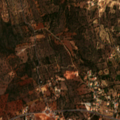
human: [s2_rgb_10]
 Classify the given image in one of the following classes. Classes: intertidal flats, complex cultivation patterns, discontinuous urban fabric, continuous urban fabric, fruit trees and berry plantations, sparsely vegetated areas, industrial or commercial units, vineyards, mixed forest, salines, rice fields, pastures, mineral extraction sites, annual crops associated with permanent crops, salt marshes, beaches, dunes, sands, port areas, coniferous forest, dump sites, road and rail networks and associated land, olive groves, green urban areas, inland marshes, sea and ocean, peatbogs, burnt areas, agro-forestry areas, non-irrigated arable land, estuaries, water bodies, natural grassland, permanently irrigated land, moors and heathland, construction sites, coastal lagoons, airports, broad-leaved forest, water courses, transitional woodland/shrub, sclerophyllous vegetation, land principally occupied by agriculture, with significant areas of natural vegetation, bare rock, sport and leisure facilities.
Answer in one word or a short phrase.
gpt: mineral extraction sites, annual crops associated with permanent crops, land principally occupied by agriculture, with significant areas of natural vegetation, sclerophyllous vegetation